Question: >
<URL>
Is there any way to construct a view where a 'Button' exists on top of another 'Button'? Each button would need to have their own distinct 'onClick' listeners.
The image below shows an iOS version of what I'm trying to achieve in Android.
The "i" portion is another image and shows a tooltip of sorts. The view is currently a 'LinearLayout'.

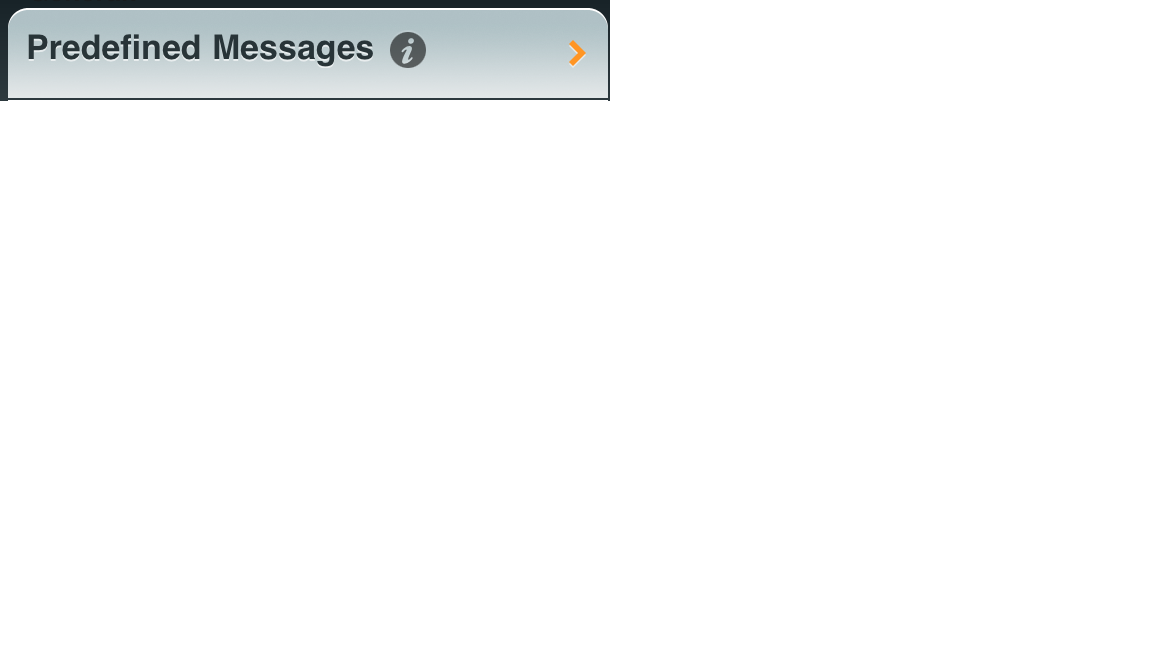
Answer: Yes, it is very easy. Start with a RelativeLayout, or similar, and proceed as normal.
You already asked this exact same question: <URL>